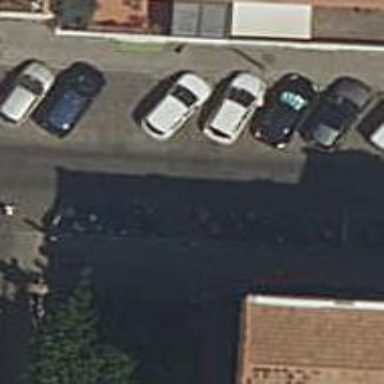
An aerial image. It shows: Motorcycle parking area.